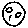
Label: moon